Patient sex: M
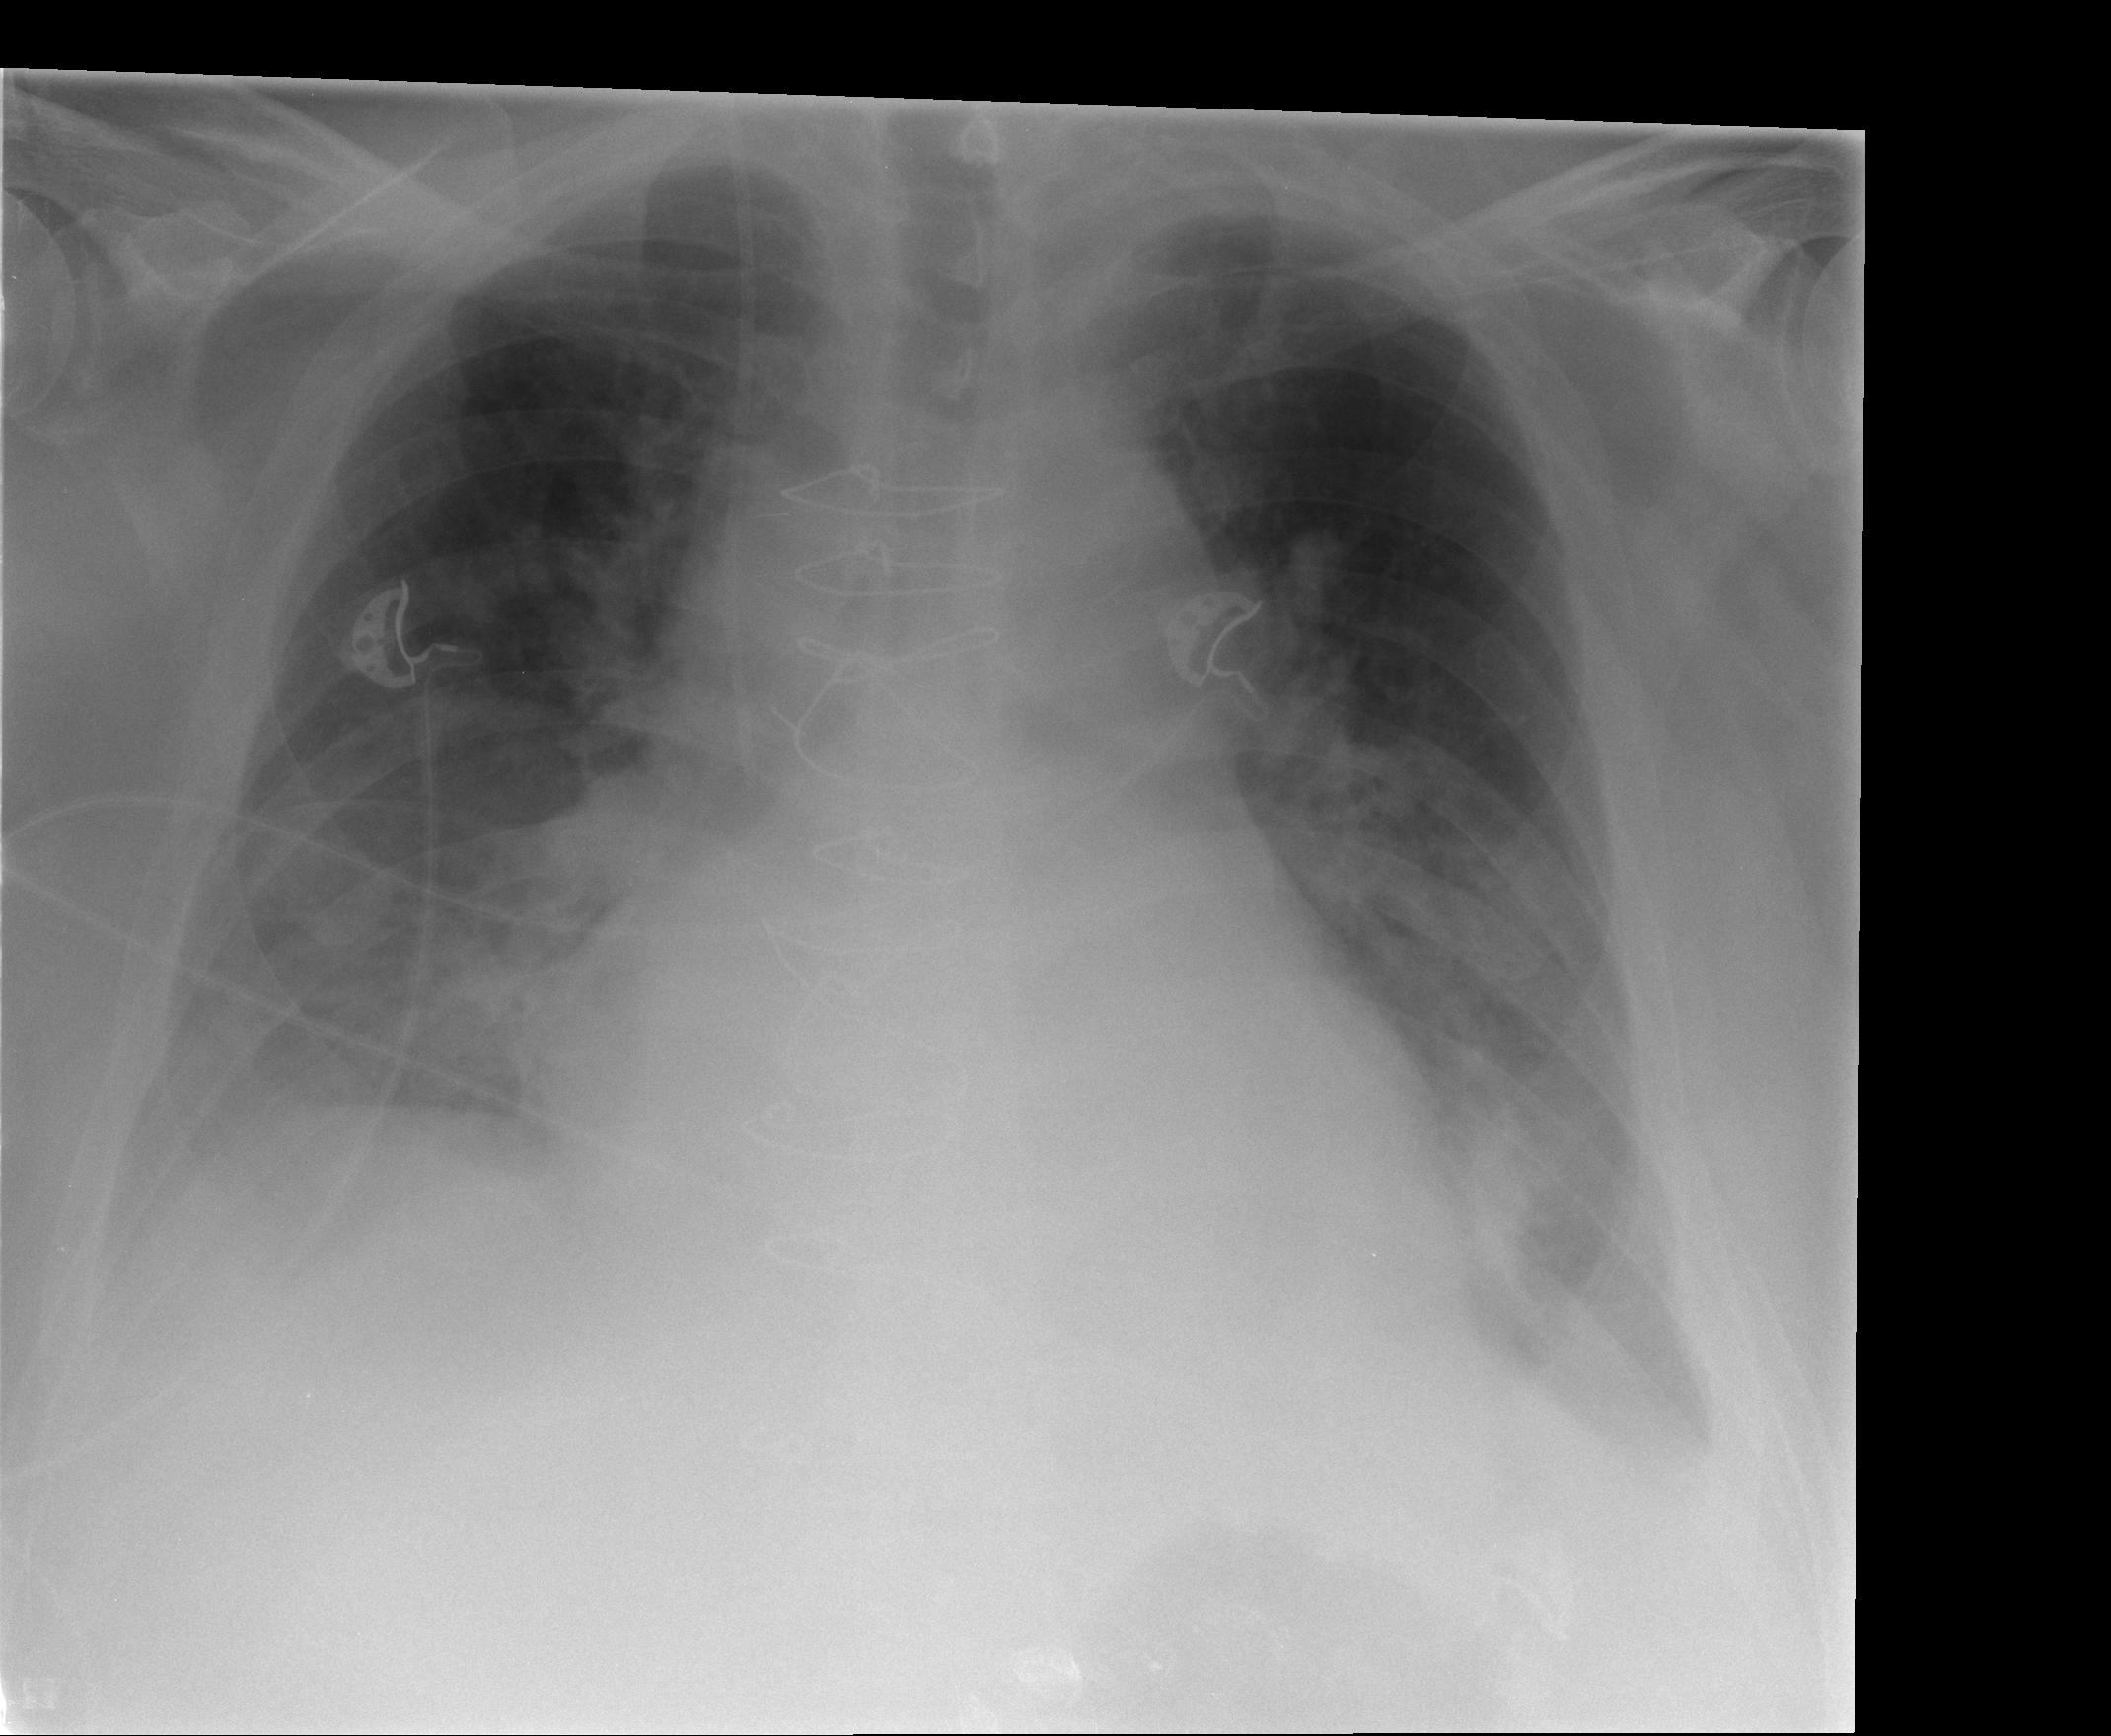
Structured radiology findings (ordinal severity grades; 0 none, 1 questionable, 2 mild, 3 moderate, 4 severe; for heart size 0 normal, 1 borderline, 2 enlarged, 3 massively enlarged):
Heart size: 0
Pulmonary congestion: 2
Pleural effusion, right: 1
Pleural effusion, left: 2
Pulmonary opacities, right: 2
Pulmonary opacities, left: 2
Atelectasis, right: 2
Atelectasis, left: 2